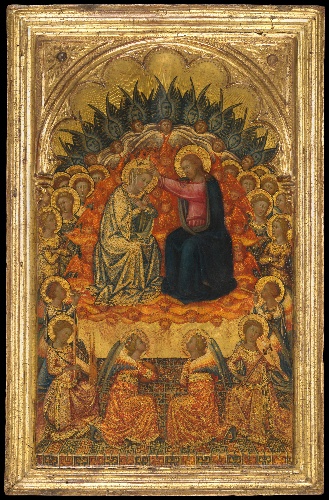
Title: The Coronation of the Virgin
Artist: Niccolò di Buonaccorso
Artist bio: Italian, active Siena by 1372–died 1388 Siena
Date: ca. 1380
Object type: Painting
Classification: Paintings
Medium: Tempera on wood, gold ground
Dimensions: Overall, with engaged frame, 20 x 12 7/8 in. (50.8 x 32.7 cm); painted surface 17 5/8 x 10 1/2 in. (44.8 x 26.7 cm)
Department: Robert Lehman Collection
Credit line: Robert Lehman Collection, 1975
Accession year: 1975
Repository: Metropolitan Museum of Art, New York, NY
Tags: Angels|Virgin Mary|Musical Instruments|Saints